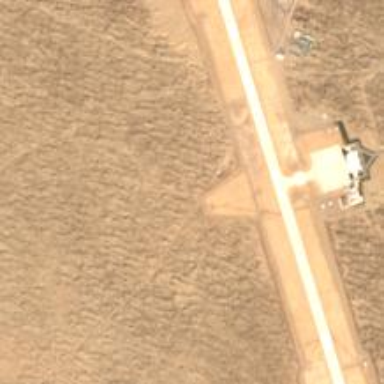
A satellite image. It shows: Runway in airport area.